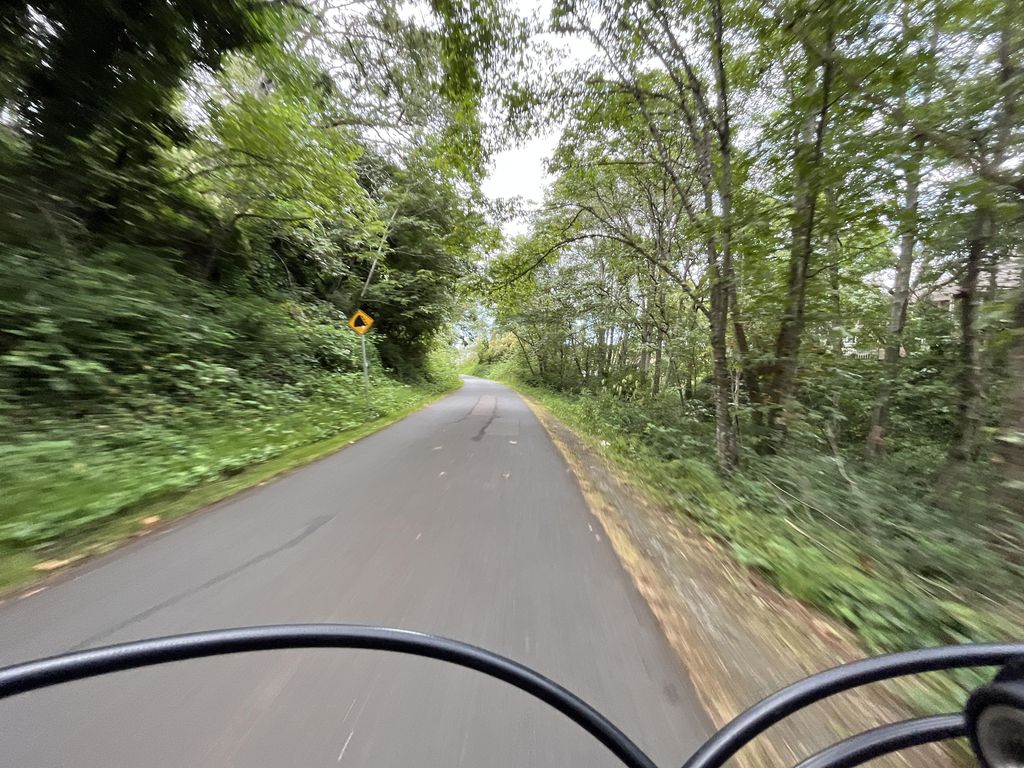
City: victoria